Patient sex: M
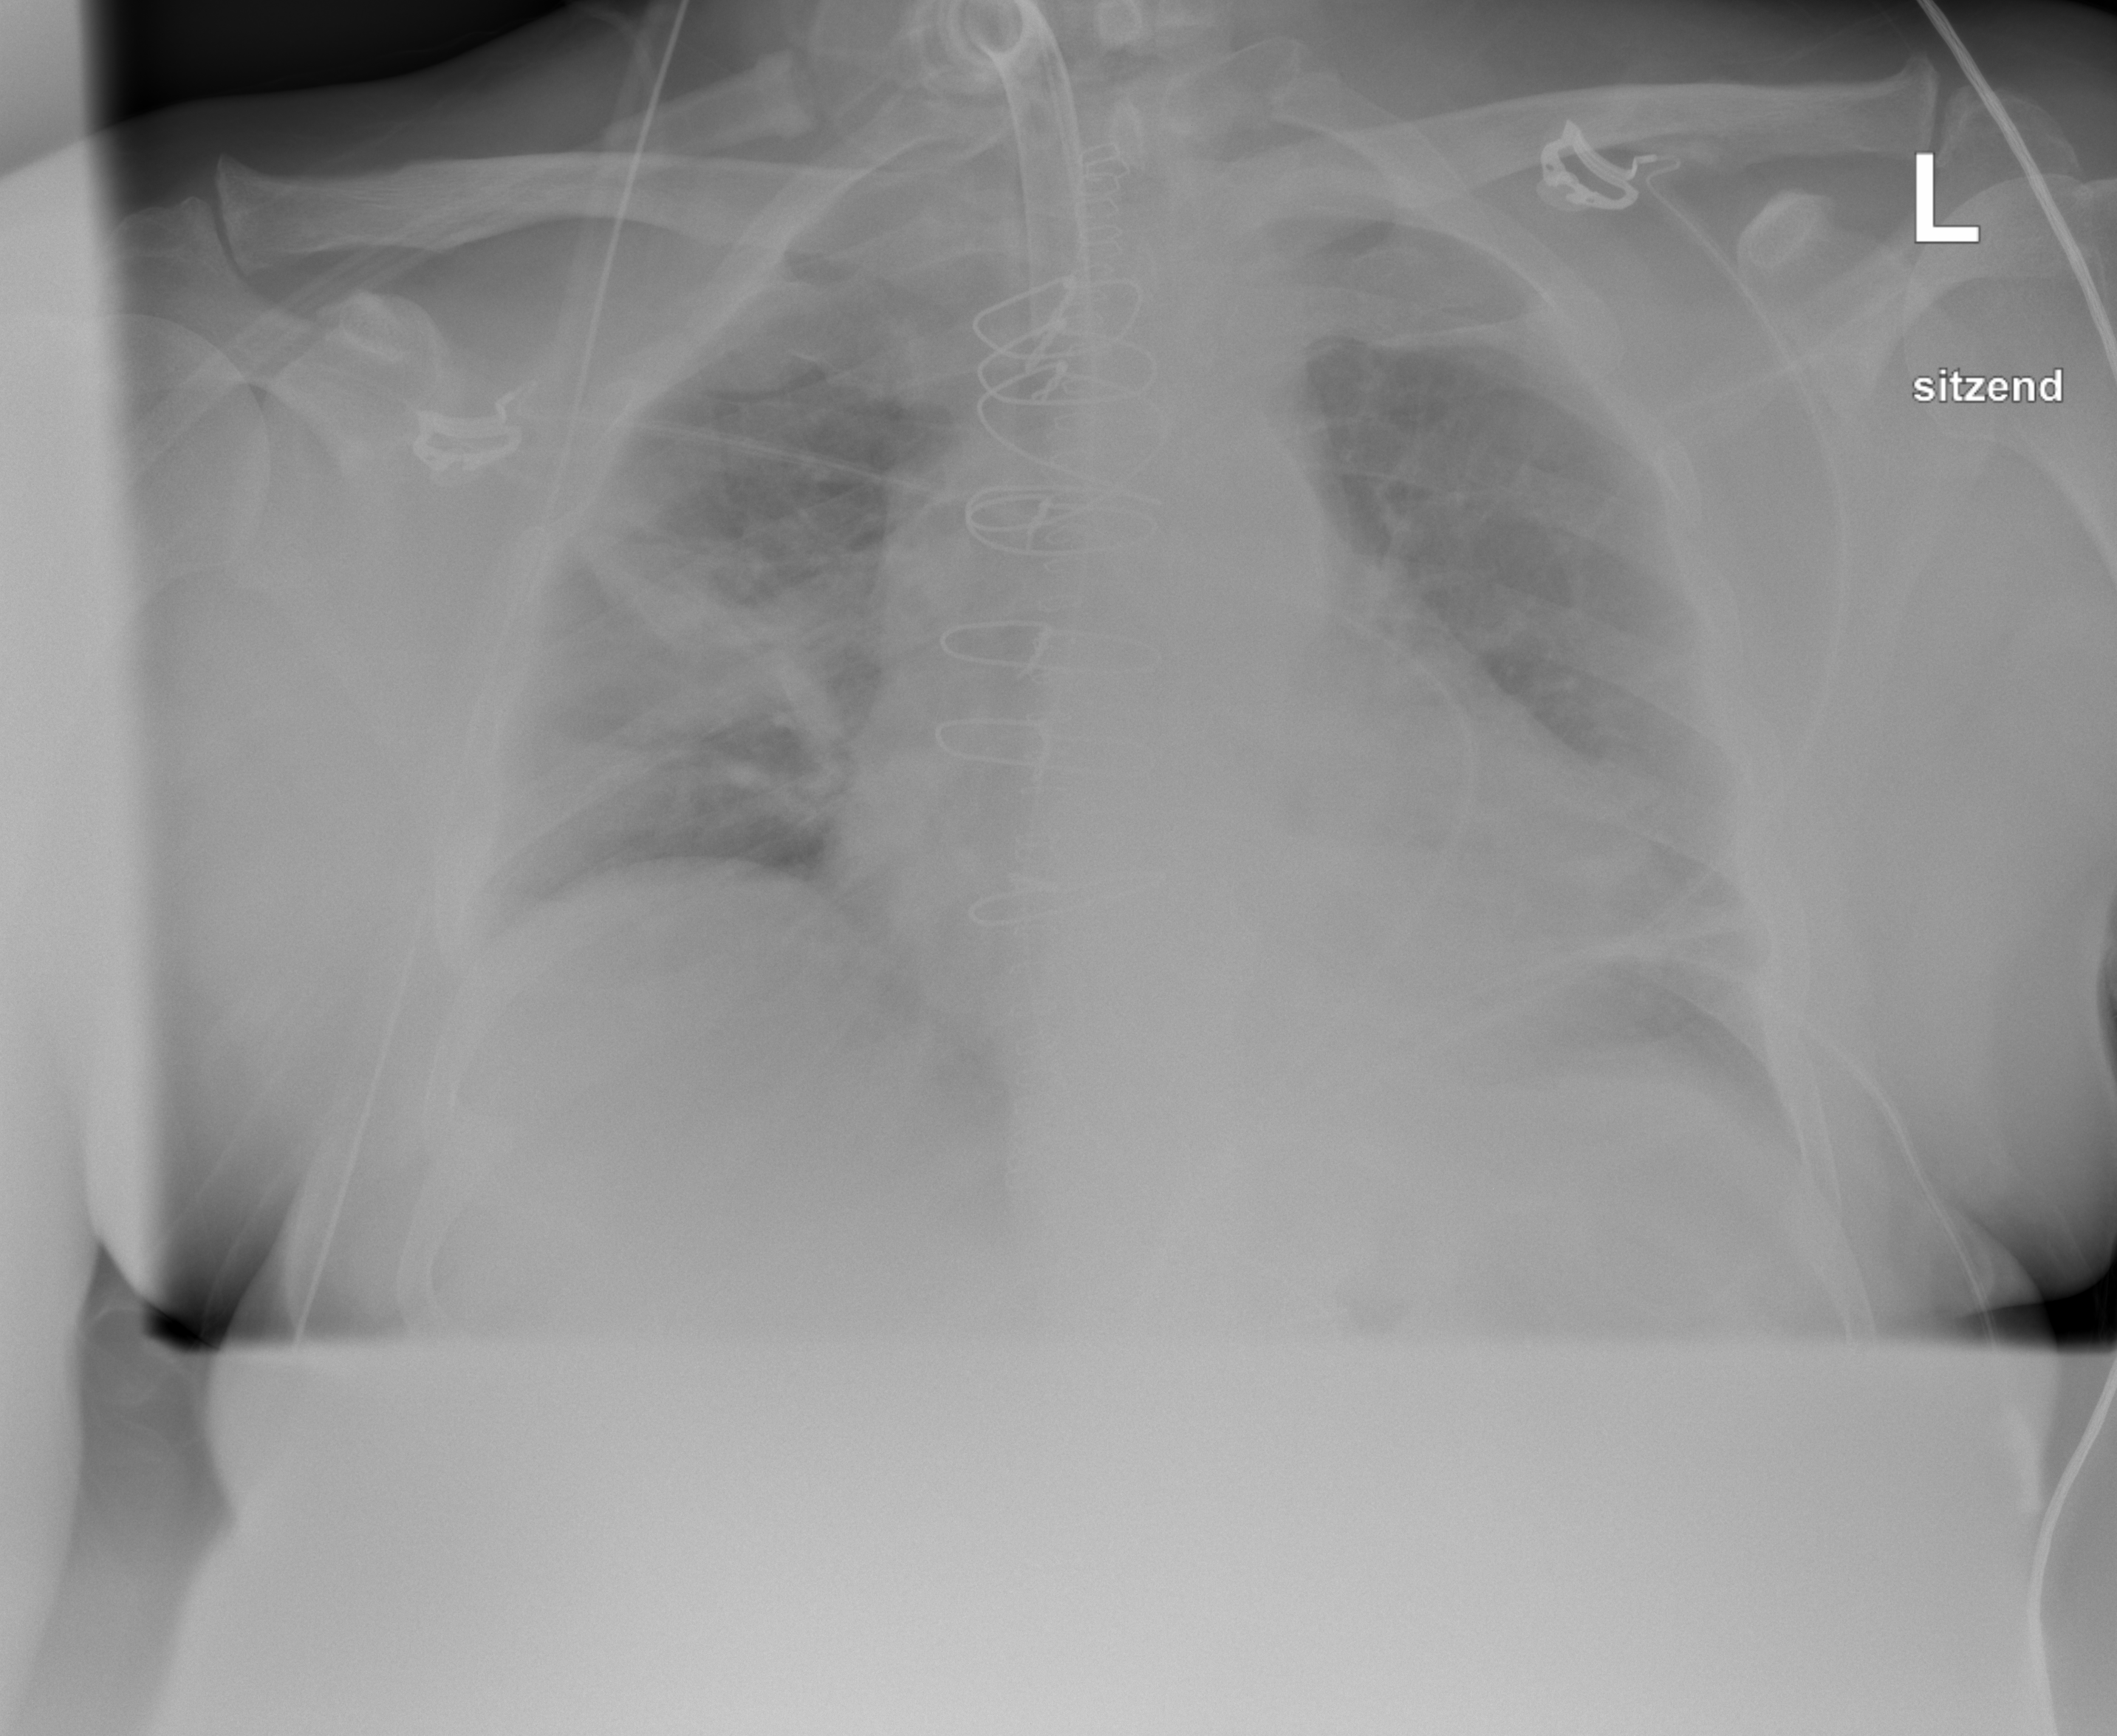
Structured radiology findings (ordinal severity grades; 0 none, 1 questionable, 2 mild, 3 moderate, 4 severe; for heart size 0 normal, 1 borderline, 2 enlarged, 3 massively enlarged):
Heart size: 2
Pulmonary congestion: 1
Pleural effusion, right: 1
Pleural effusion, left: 2
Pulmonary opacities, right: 0
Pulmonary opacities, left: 0
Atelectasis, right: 2
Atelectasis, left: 1